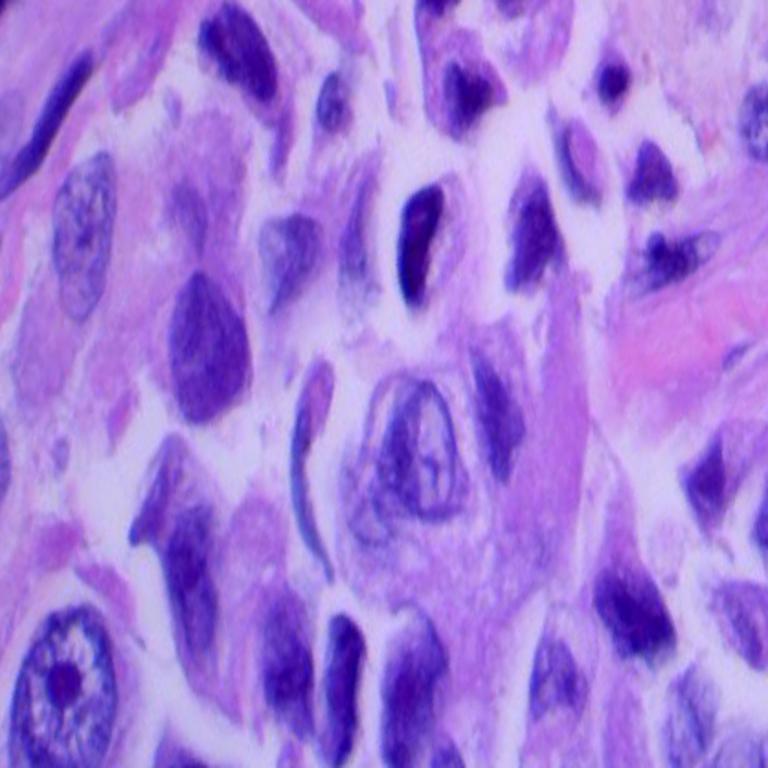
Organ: lung
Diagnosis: adenocarcinomas